Question: My Bot is working in the Emulator and through other channels but it's not working on Microsoft Teams.
I able to see other channels requests and responses statuss in ngrok. But when using Microsoft Teams, request are not even hitting my server URL (ngrok).

App ID :
(It's not duplicate of <URL>
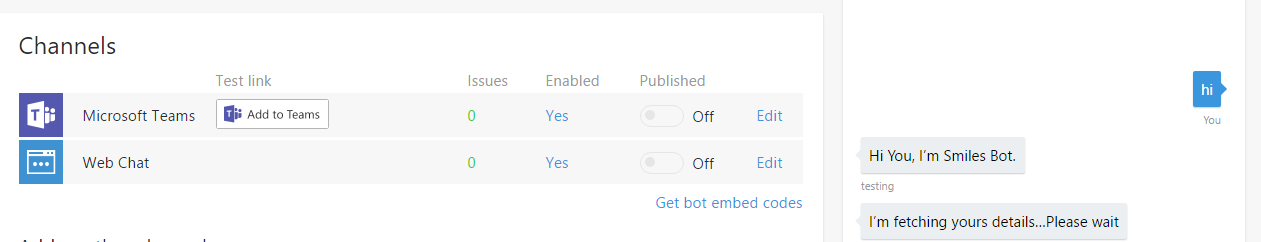
Answer: Hello: I was able to access the Bot and get a response (character count of my message.) Perhaps you didn't enable sideloading of bots in the Office Admin Portal? <URL>